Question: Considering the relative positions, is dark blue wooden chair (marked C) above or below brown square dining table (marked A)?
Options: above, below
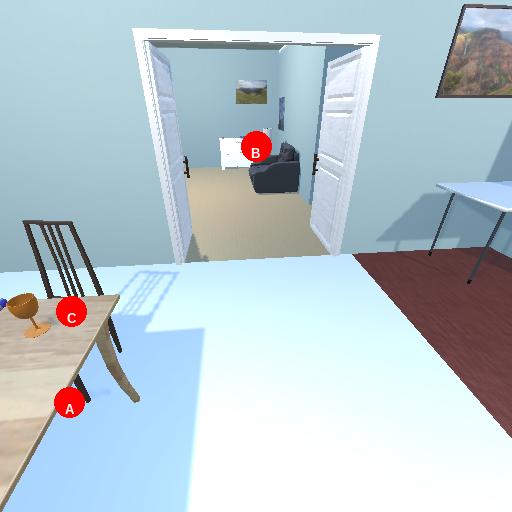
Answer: above